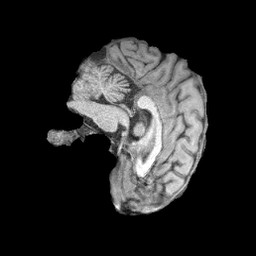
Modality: T1w
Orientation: sagittal
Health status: healthy